Question: I'm trying to make this:

I have an array like this:
'''
@levels:'level_one','level_two','level_three','level_four','level_five','level_six','level_seven','level_eight';
'''
Each of those levels also has a corresponding variable which is a colour, and match a class in the list markup of the level indicator.
I'm able to loop through these easily enough to generate out the background colours for each level.
I want to be able to have the heights automatically set for each item, so theoretically if I wanted to add a 9th or 10th level to the indicator, I just add the colour variable, add it to the array and add the relevant markup, without having to explicitly set the height on each class.
'''
.for(@levels); .-each(@color) {
@name: e(@color);
&.@{name} {
background:@@name;
}
}
'''
I'm looping through the levels like the above, but it is somehow possible to get the current index of the loop as well as the count of the @levels array to work out a percentage based height for each item? Eg. if there's 10 items, the first item is 10% in height etc etc.?
Looking forward to any suggestions!
Thanks!
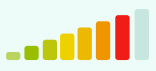
Answer: Assuming you're using <URL>.
So you can write this as (with unnecessary quotes removed):
'''
@levels:
level_one,
level_two,
level_three,
level_four,
level_five,
level_six,
level_seven,
level_eight;
.for(@levels); .-each(@name) {
&.@{name} {
background: @@name;
height: (100% * @i / length(@levels));
}
}
'''
# - - -
In Modern Less you'll achieve the same using the <URL> plugin where the '.for-each' statement has explicitly specified index variable:
'''
@levels:
level_one,
level_two,
level_three,
level_four,
level_five,
level_six,
level_seven,
level_eight;
.for-each(@name, @i in @levels) {
&.@{name} {
background: @@name;
height: @i * 100% / length(@levels);
}
}
'''